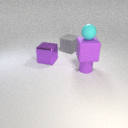
large purple rubber cube above small purple rubber cylinder